Question: I have a little problem with CSS styling. For some reason which I can't determine this won't style correctly and I can't edit the colour in CSS. Here is an image to what the actual header looks like and for some reason the background won't style.

Here's my css styling code for the class that it's using:
'''
.panel-heading {
text-align: center;
background-color: #ececb0;
}
'''
Here's my html code for the header:
'''
<div class="panel-heading"><h3 class="title">DeadSwitchand</h3></div>
'''
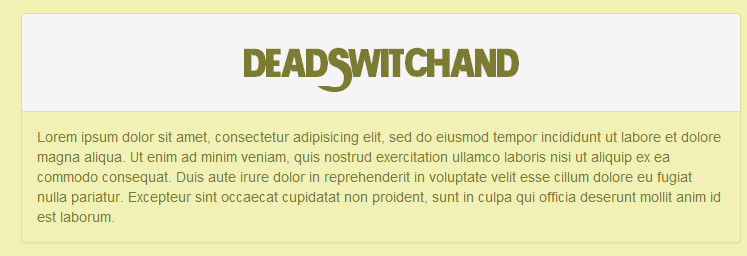
Answer: use '!important' over the 'background-color' property:
'''
.panel-heading {
text-align: center;
background-color: #ececb0 !important;
}
'''
<URL>